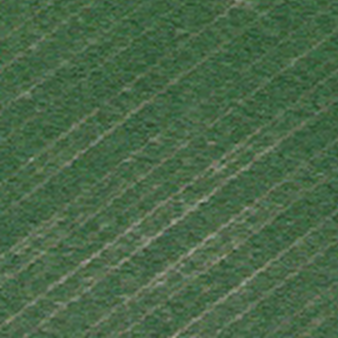
Label: other